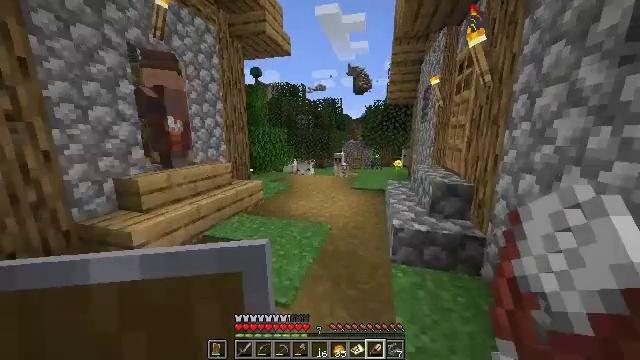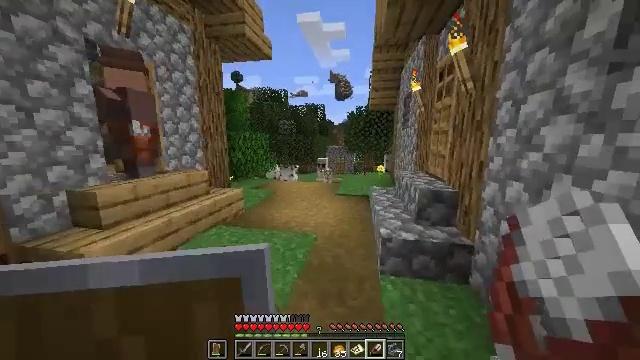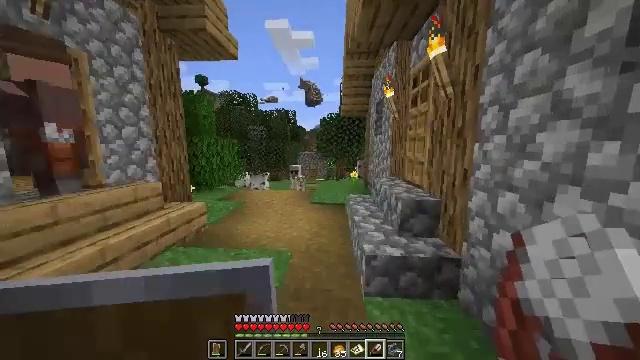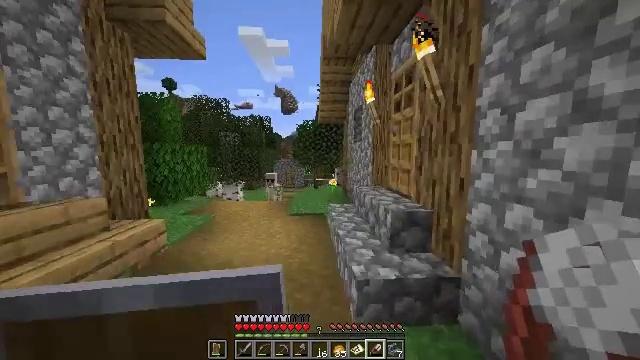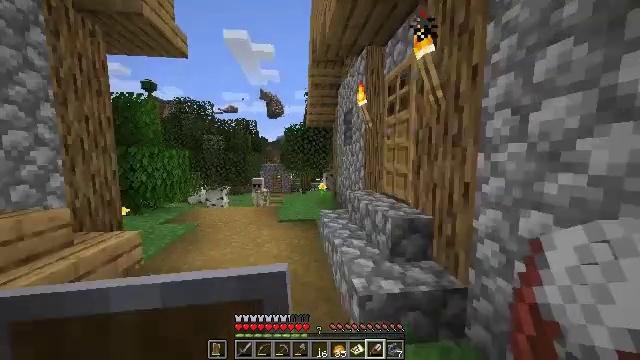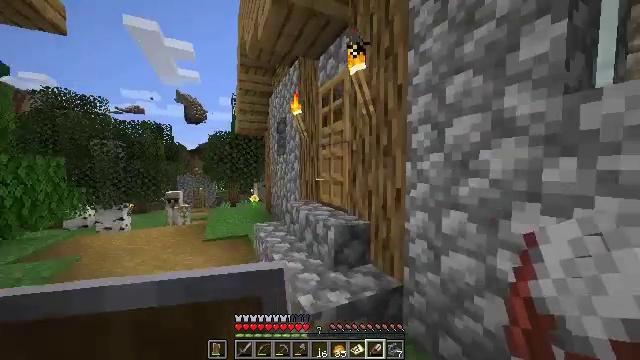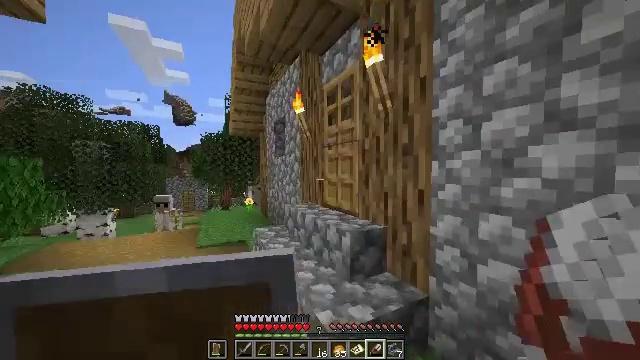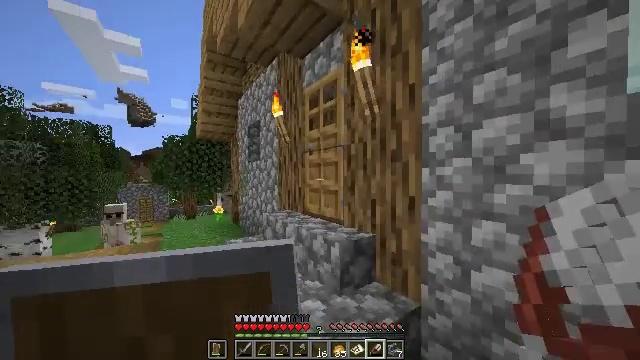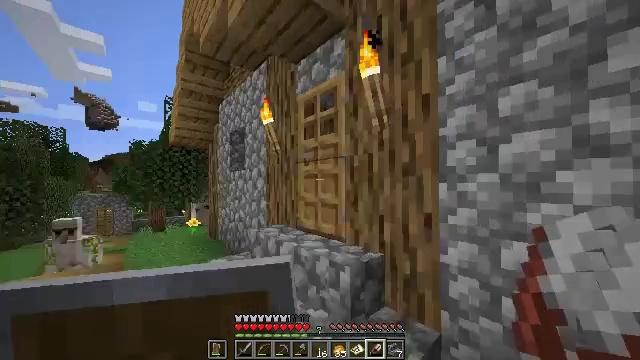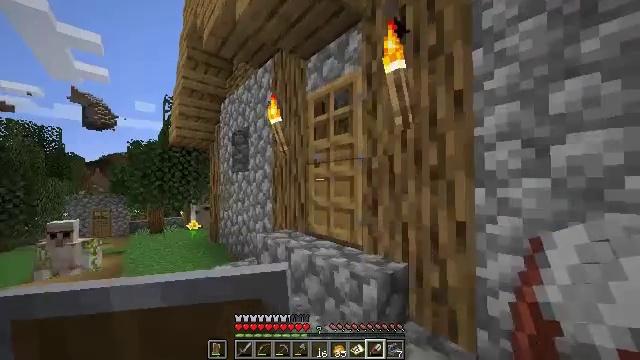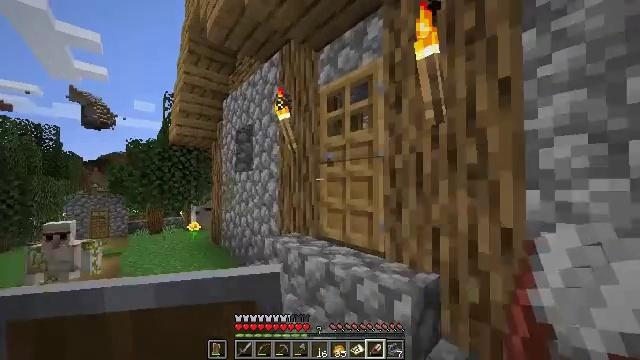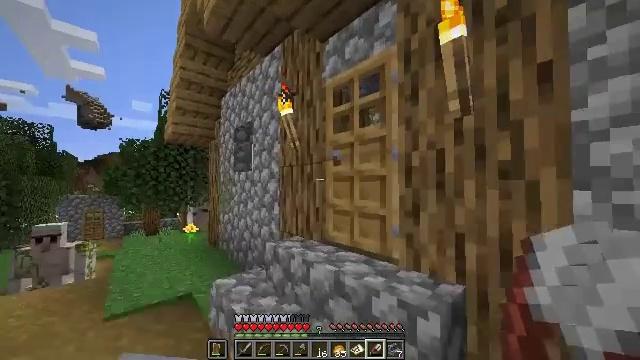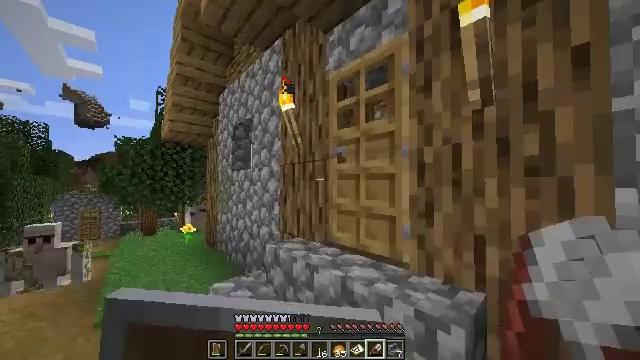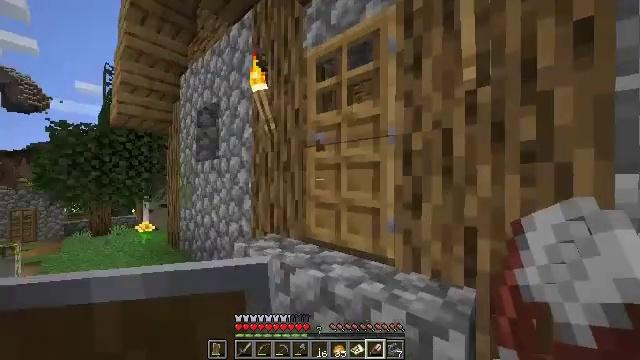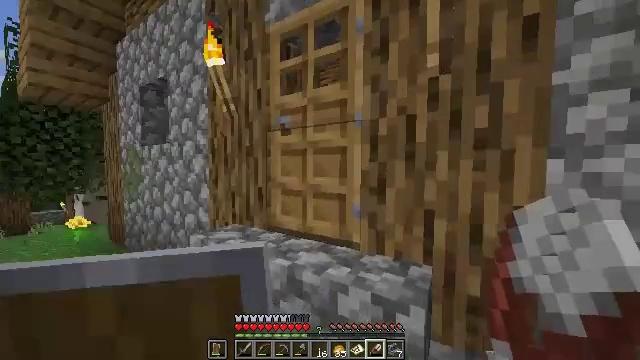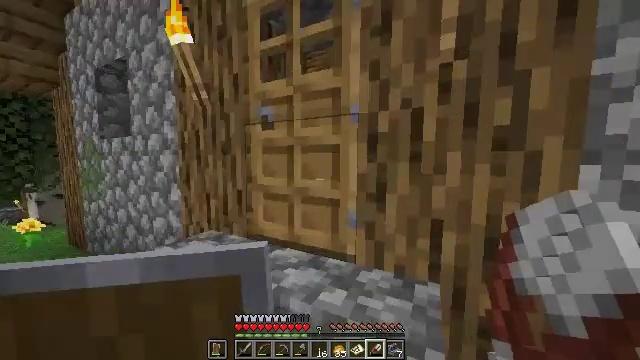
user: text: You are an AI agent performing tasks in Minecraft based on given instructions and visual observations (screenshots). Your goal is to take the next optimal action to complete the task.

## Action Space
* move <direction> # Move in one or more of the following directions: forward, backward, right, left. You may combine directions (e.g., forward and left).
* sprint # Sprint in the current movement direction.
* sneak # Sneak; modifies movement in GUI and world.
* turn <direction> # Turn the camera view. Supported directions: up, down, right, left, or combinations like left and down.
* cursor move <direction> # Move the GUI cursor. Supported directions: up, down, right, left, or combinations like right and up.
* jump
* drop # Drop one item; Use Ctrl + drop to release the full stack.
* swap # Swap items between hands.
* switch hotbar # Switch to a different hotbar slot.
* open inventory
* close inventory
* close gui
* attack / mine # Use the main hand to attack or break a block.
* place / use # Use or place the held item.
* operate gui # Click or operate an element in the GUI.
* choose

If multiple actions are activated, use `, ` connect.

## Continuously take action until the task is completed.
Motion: motion action
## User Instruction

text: Mine the poppy flower.
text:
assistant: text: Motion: move forward, turn right and up
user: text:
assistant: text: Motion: move forward, turn right and up
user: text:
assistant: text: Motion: move forward, turn right and up
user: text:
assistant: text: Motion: move forward and move left, turn right and up
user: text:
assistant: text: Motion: move forward and move left, turn right and up
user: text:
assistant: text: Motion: move forward and move left, turn right
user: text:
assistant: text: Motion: move forward and move left, turn right and up
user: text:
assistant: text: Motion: move forward and move left, turn right and up
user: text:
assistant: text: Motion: move forward and move left
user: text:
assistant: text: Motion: move forward
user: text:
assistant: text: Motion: move forward, use / place
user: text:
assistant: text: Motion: move forward, use / place
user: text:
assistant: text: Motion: move forward, turn right and down
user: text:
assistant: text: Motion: move forward, turn right and down
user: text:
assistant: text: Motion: move forward, turn right and down
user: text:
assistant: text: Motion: move forward, turn right and down, use / place
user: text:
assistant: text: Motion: move forward, turn down, use / place
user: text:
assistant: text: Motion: move forward
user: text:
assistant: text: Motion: move forward and move left
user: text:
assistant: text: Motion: move forward and move left, turn right and down
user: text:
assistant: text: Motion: move forward
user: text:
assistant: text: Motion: move forward
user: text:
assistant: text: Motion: move forward
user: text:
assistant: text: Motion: move forward, turn right and down
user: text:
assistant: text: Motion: move forward, turn right and down
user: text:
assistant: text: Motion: move forward, turn right and down
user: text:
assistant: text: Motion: move forward, turn right and down
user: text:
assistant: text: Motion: move forward, turn right and down
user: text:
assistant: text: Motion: move forward, turn right and up
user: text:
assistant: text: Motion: move forward and move left, turn right and up